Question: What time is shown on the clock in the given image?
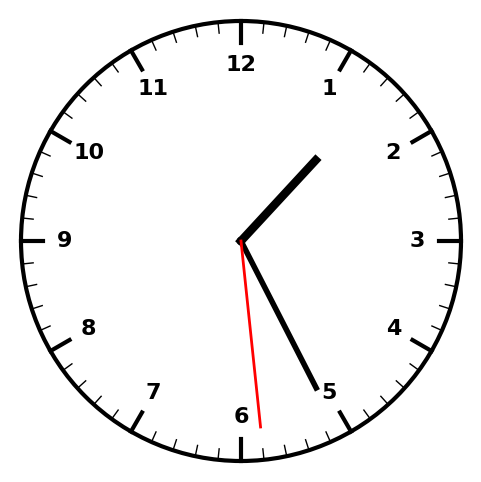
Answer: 01:25:29